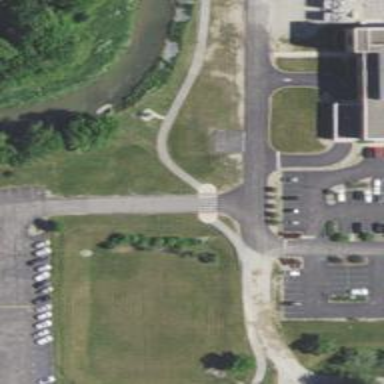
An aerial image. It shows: Asphalt footway with crossing.